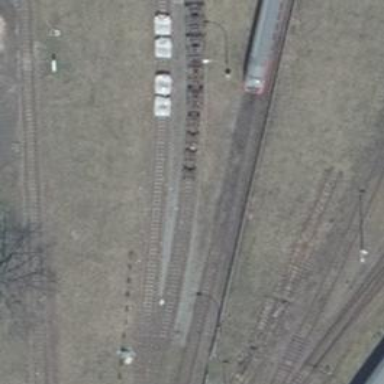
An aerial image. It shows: Railway yard in service.